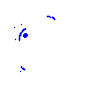
Particle: pion